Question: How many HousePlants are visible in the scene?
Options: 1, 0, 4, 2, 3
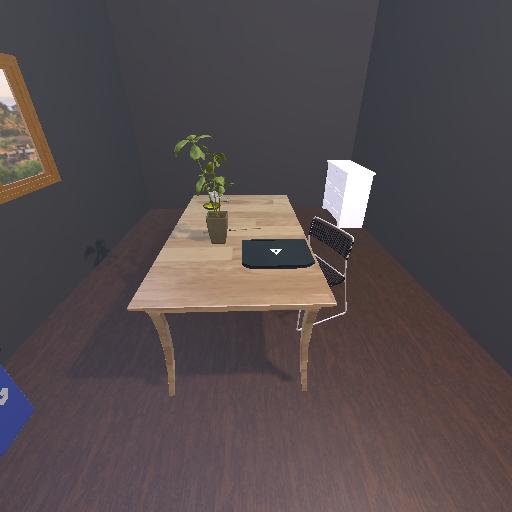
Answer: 1